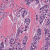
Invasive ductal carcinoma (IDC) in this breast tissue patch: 1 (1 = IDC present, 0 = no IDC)